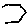
Label: hexagon